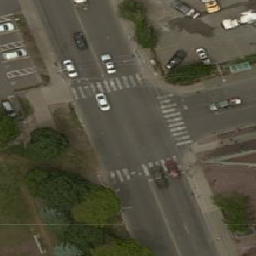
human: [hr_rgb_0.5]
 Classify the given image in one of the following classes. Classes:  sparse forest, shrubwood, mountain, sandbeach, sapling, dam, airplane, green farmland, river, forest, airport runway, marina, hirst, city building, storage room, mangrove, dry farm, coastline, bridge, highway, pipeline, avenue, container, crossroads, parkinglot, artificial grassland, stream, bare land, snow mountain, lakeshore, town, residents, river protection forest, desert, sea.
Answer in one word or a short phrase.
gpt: crossroads